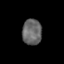
Tissue: skin
Cell type: Epithelial cells
Senescence score: 0.2512
Nuclear area (px): 490
Mean DAPI intensity: 103.486